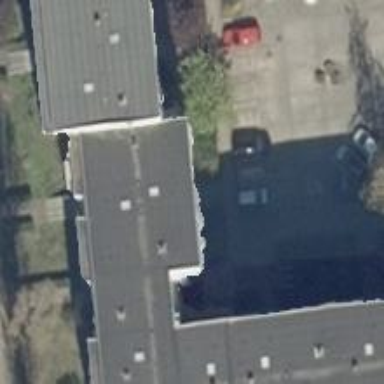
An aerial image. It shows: Building with apartments and flat roof.